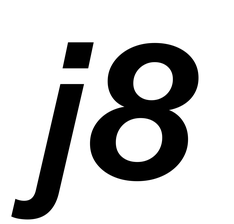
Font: InstrumentSans-Italic_SemiBold_Italic